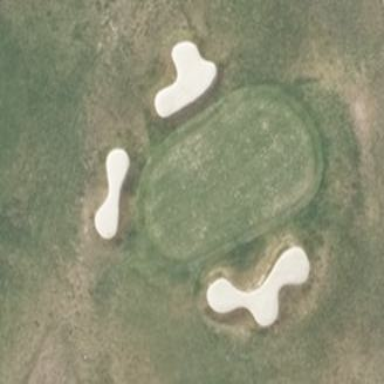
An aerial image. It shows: Golf green.